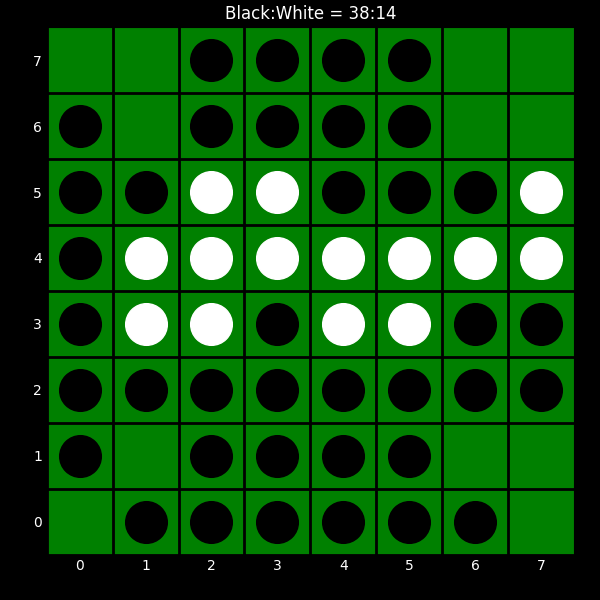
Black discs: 38
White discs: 14